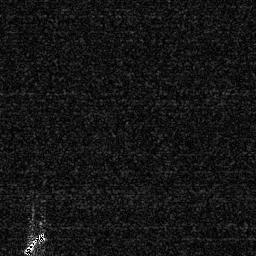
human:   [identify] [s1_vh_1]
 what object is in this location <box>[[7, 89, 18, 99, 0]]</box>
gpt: <ref>1 medium ship at the bottom left</ref>